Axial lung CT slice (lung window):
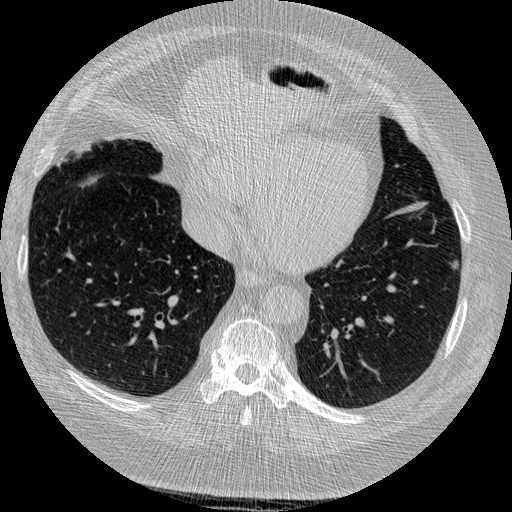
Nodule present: yes
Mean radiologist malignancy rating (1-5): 3